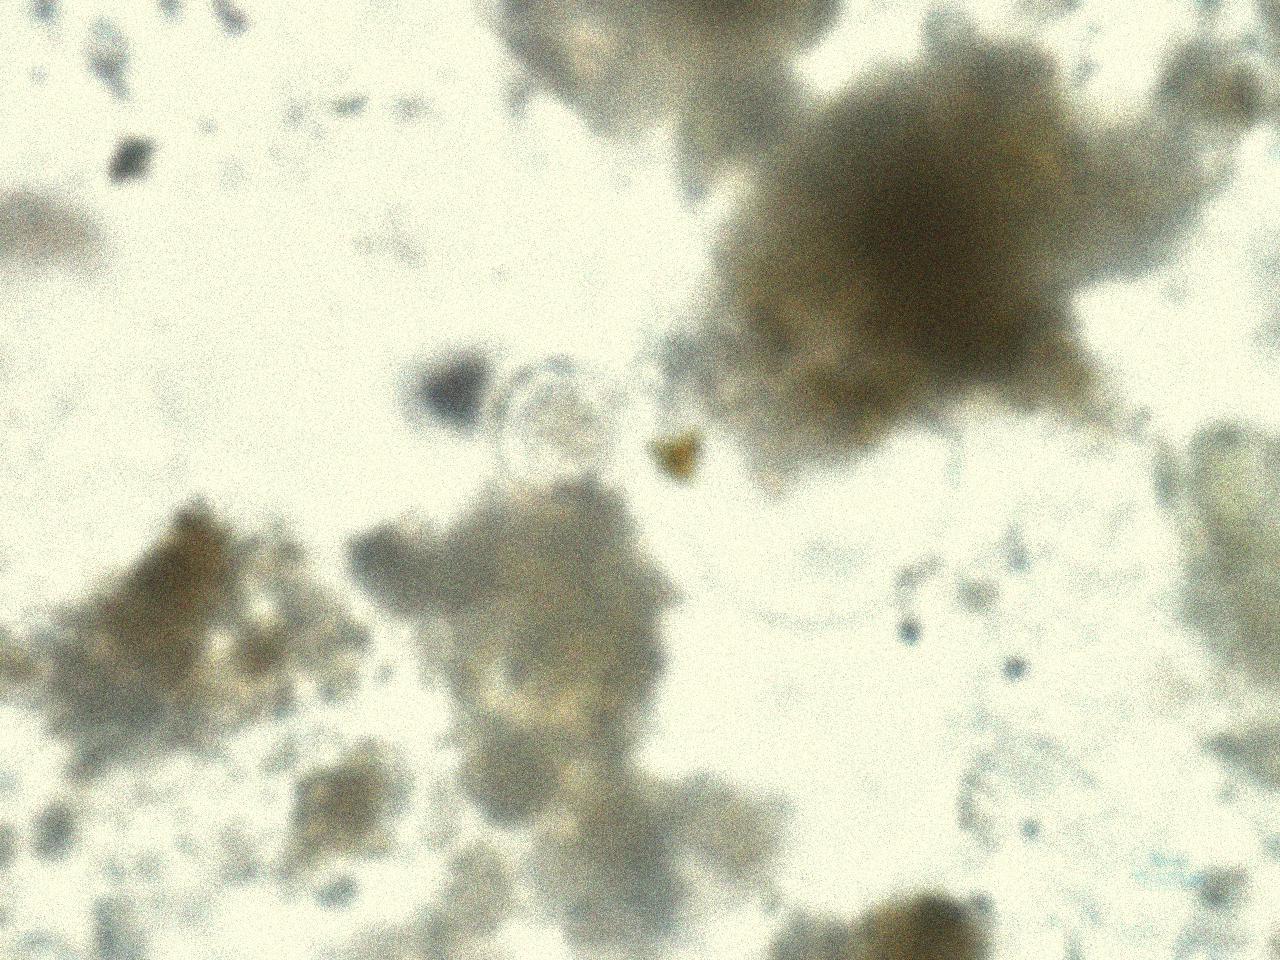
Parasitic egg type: Hymenolepis nana